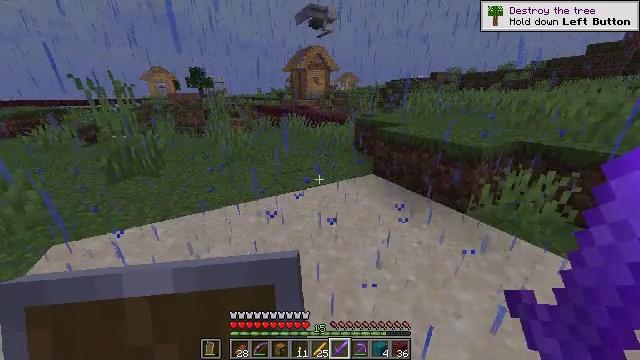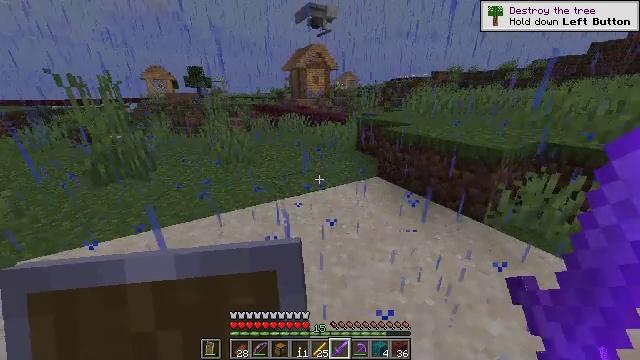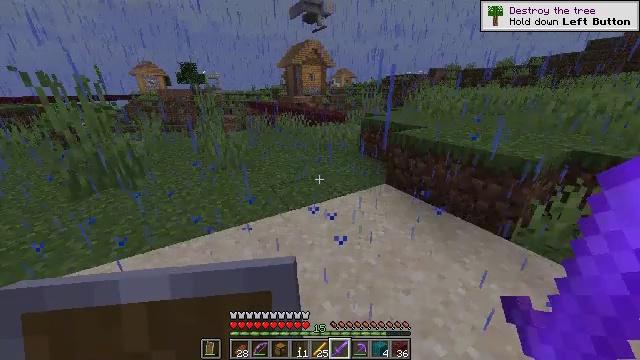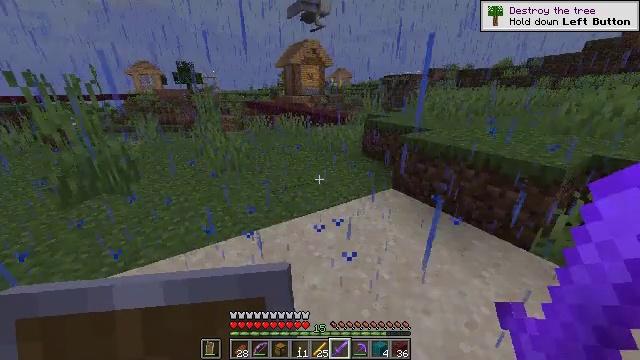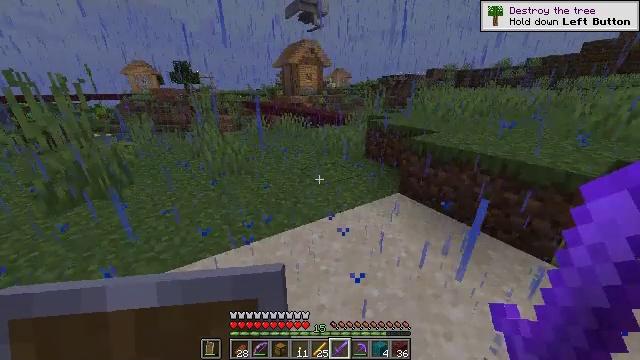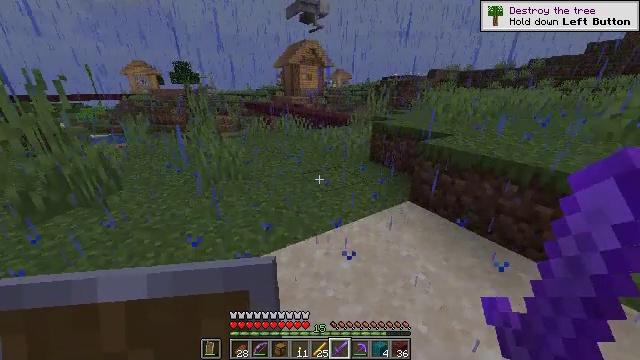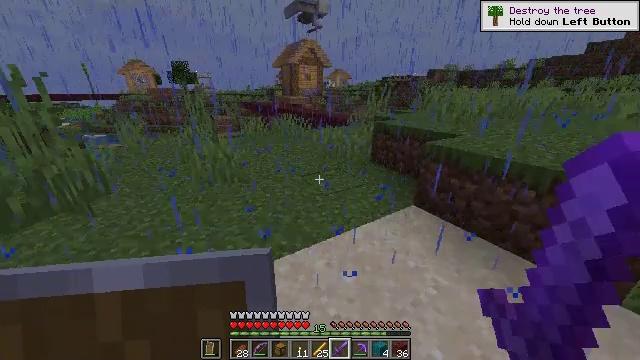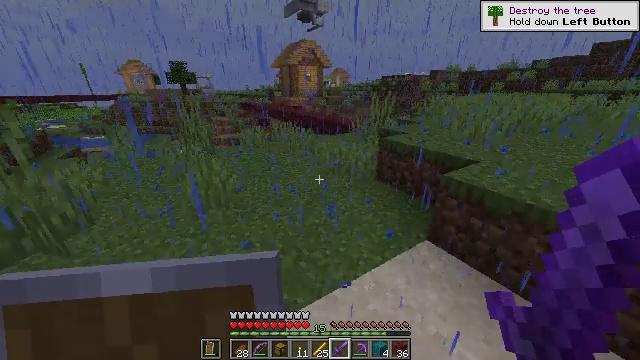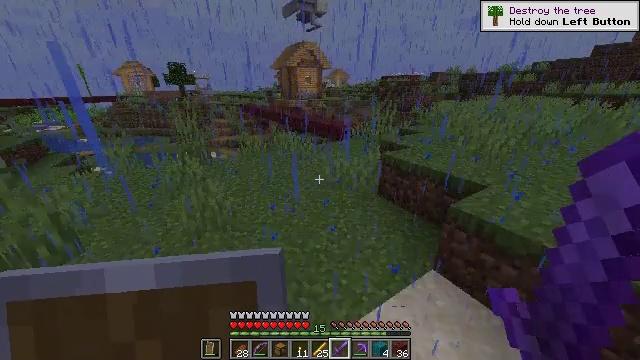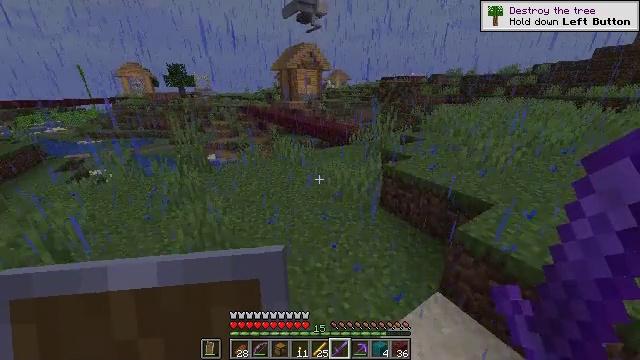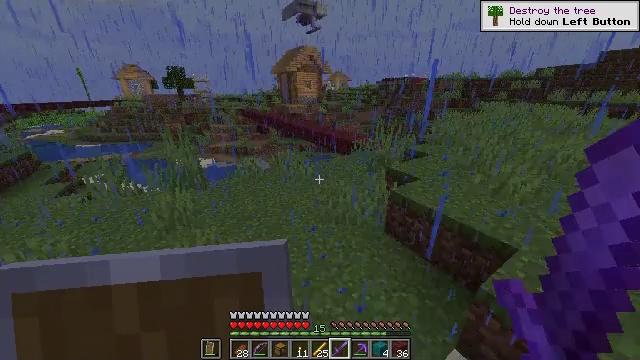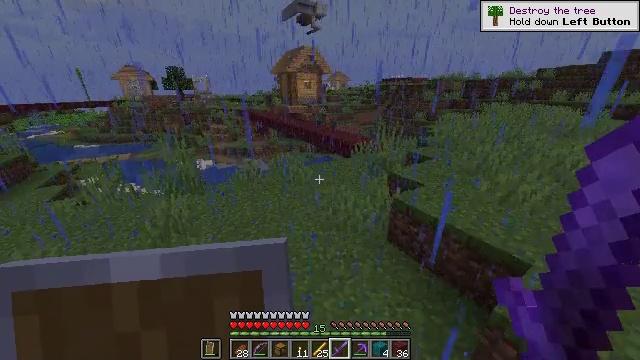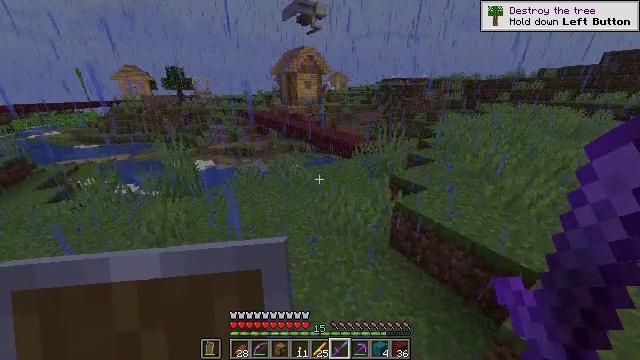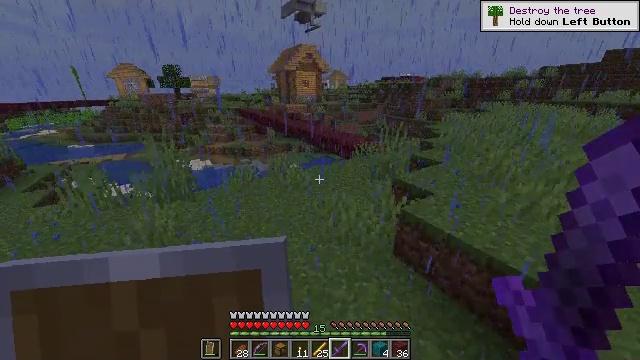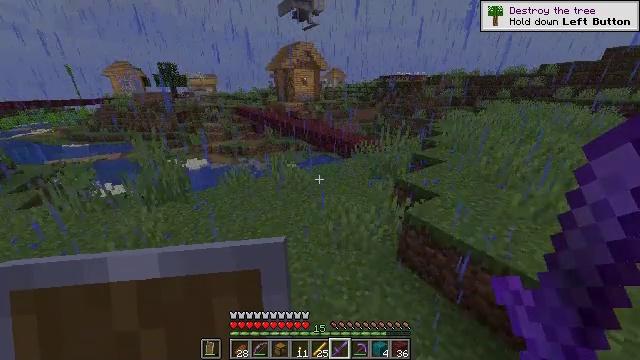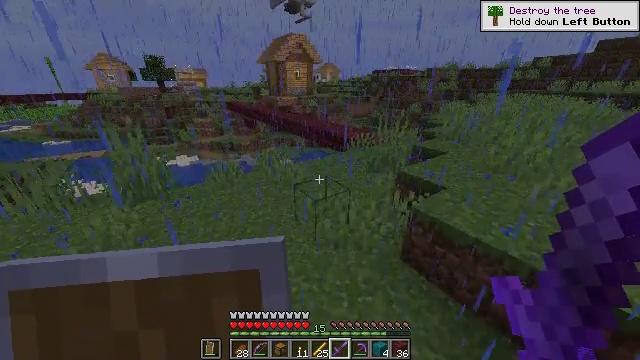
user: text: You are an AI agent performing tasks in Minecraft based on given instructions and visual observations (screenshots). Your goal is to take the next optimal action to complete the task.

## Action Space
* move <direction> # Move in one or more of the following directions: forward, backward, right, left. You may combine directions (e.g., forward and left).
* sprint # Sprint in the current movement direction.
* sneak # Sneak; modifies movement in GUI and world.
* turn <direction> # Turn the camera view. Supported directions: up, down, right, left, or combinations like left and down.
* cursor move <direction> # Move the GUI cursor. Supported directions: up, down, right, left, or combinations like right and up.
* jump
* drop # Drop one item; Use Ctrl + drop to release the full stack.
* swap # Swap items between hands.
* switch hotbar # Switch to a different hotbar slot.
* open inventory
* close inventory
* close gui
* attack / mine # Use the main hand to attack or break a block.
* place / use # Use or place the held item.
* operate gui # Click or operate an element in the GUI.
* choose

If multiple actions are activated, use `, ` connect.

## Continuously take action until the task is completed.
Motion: motion action
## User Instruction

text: Turn blaze rods into blaze powder.
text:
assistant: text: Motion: move forward and move left
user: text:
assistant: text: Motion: move forward and move left, turn right
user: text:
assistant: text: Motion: move forward and move left
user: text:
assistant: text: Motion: move forward
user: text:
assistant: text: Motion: move forward
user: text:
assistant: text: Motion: move forward
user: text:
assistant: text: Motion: move forward, jump
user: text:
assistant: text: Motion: move forward, jump
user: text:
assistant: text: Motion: move forward, jump
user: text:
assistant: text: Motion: move forward, jump
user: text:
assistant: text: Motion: move forward, jump
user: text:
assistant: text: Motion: move forward, jump
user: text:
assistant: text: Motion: move forward, jump
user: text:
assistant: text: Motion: move forward, jump
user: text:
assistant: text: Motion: move forward, turn right and down, jump
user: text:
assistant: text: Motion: move forward, turn right, jump
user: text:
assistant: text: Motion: move forward, turn right, jump
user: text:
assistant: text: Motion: move forward, jump
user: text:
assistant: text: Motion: move forward, jump
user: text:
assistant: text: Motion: move forward, turn right, jump
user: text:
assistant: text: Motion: move forward, turn right, jump
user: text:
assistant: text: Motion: move forward, jump
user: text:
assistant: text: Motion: move forward, turn right, jump
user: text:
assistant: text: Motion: move forward, turn right and down, jump
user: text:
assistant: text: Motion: move forward, jump
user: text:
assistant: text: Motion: move forward, jump
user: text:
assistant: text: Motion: move forward, jump
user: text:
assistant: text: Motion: move forward, jump
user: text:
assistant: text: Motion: move forward, jump
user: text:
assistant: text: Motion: move forward, jump